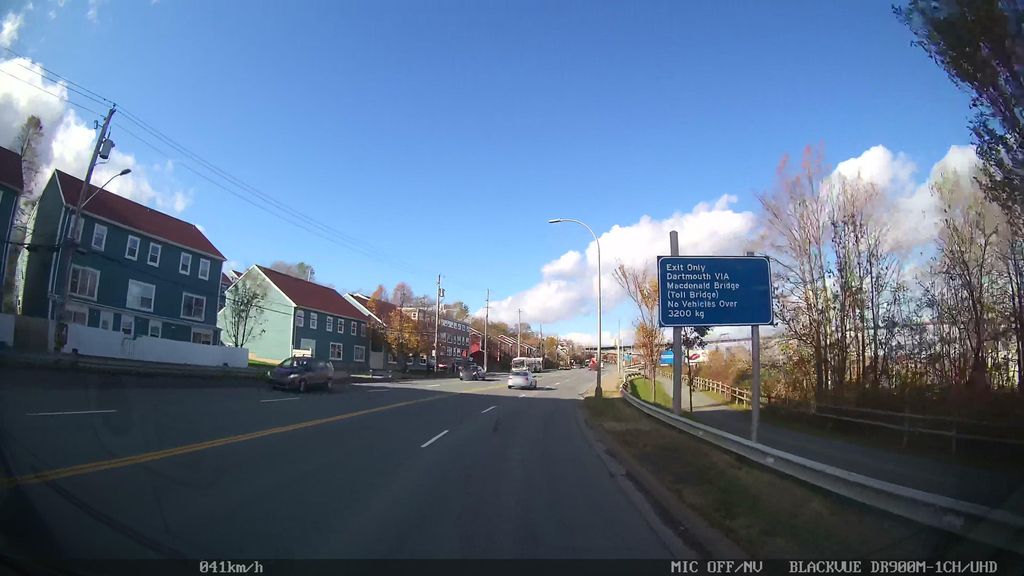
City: halifax